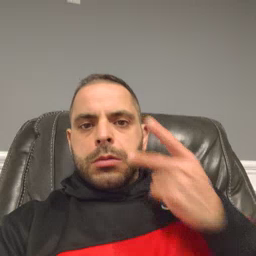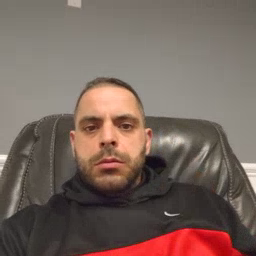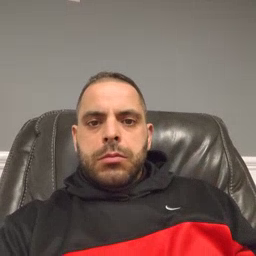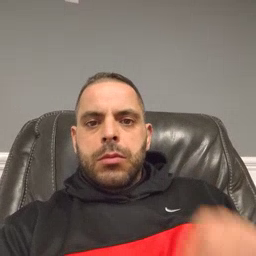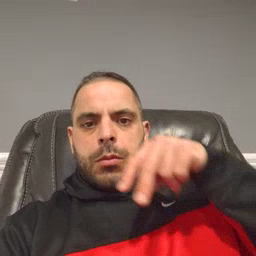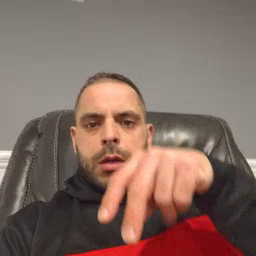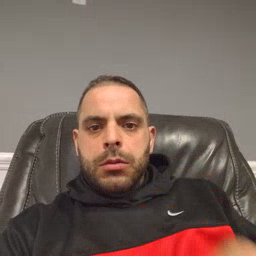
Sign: ride